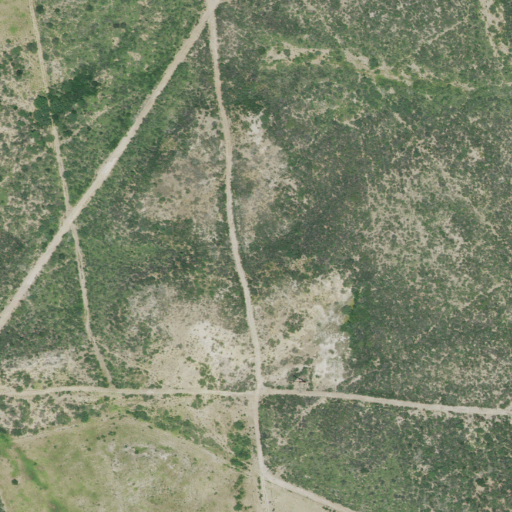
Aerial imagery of mountain in Texas named Gongora Hill containing shrub, grassland, and open development